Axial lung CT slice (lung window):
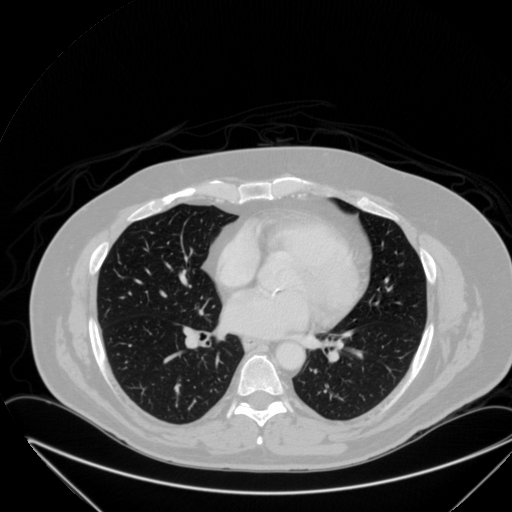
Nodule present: no